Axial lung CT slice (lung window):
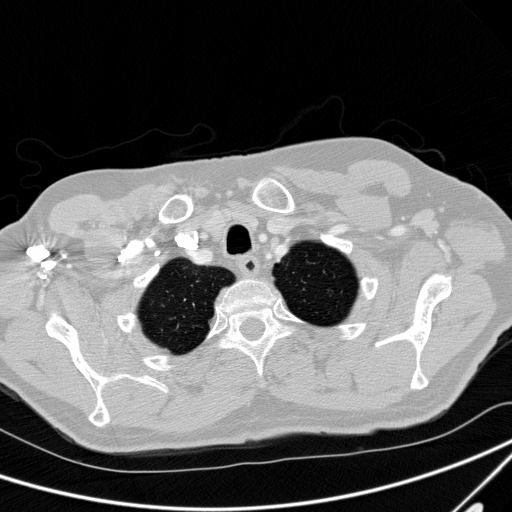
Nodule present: no